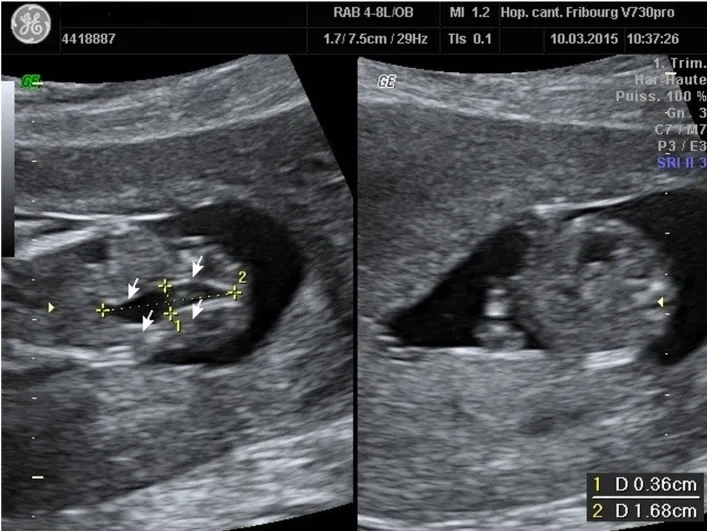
(A) Right ureteral dilatation.
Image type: radiology (ultrasound)